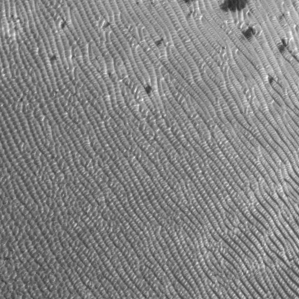
Label: frost